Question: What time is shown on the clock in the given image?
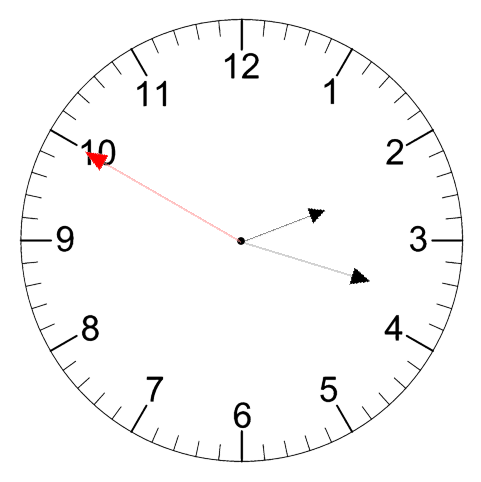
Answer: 02:17:50